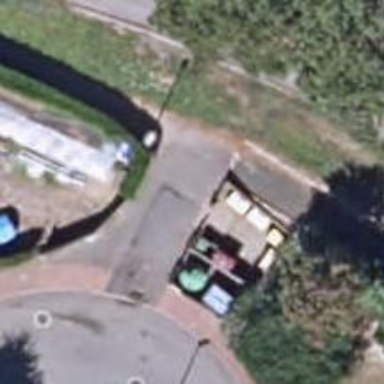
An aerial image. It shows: Recycling container in the area designated for recycling.